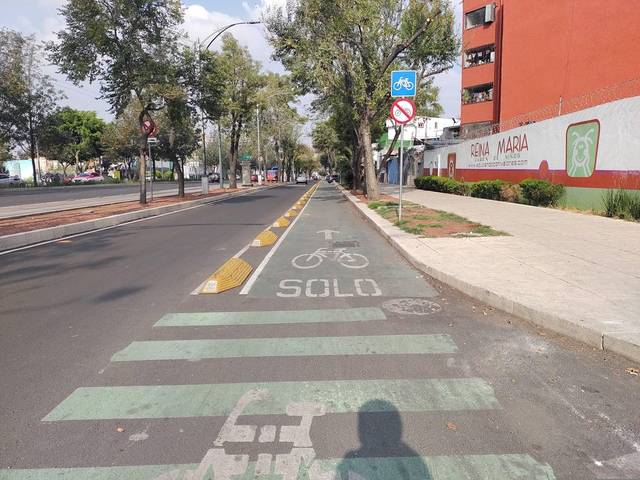
Region: Mexico
Coordinates: 19.442, -99.142